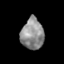
Tissue: skin
Cell type: Epithelial cells
Senescence score: 0.2695
Nuclear area (px): 686
Mean DAPI intensity: 143.538